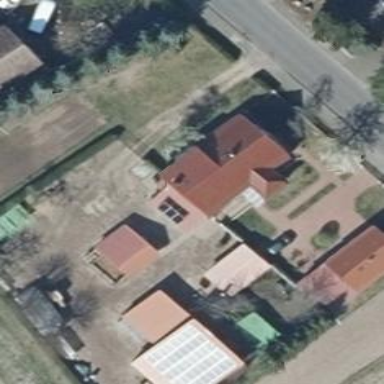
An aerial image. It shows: Red house with flat roof.